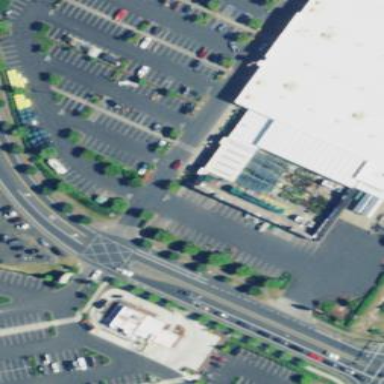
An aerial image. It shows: Garden center.